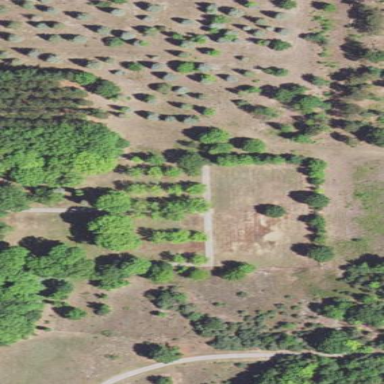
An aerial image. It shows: Cemetery.